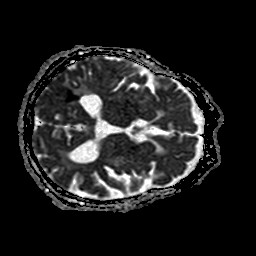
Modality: ADC
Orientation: axial
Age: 75
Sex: female
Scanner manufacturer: philips
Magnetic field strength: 1.5 T
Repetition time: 3.684 s
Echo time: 0.09411 s